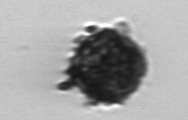
Label: Thalassiosira_TAG_external_detritus